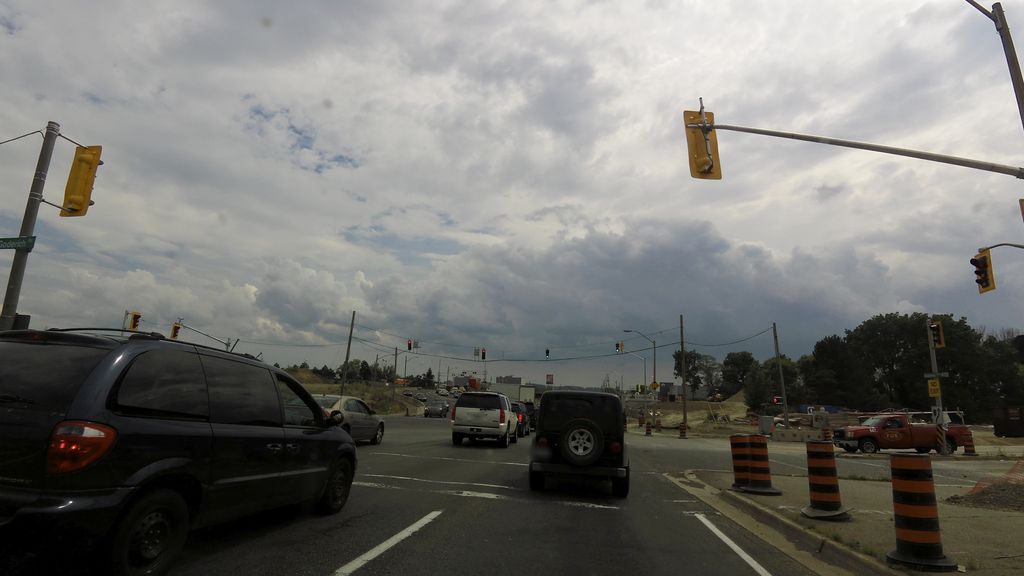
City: hamilton